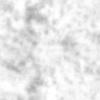
Label: no_change